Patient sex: M
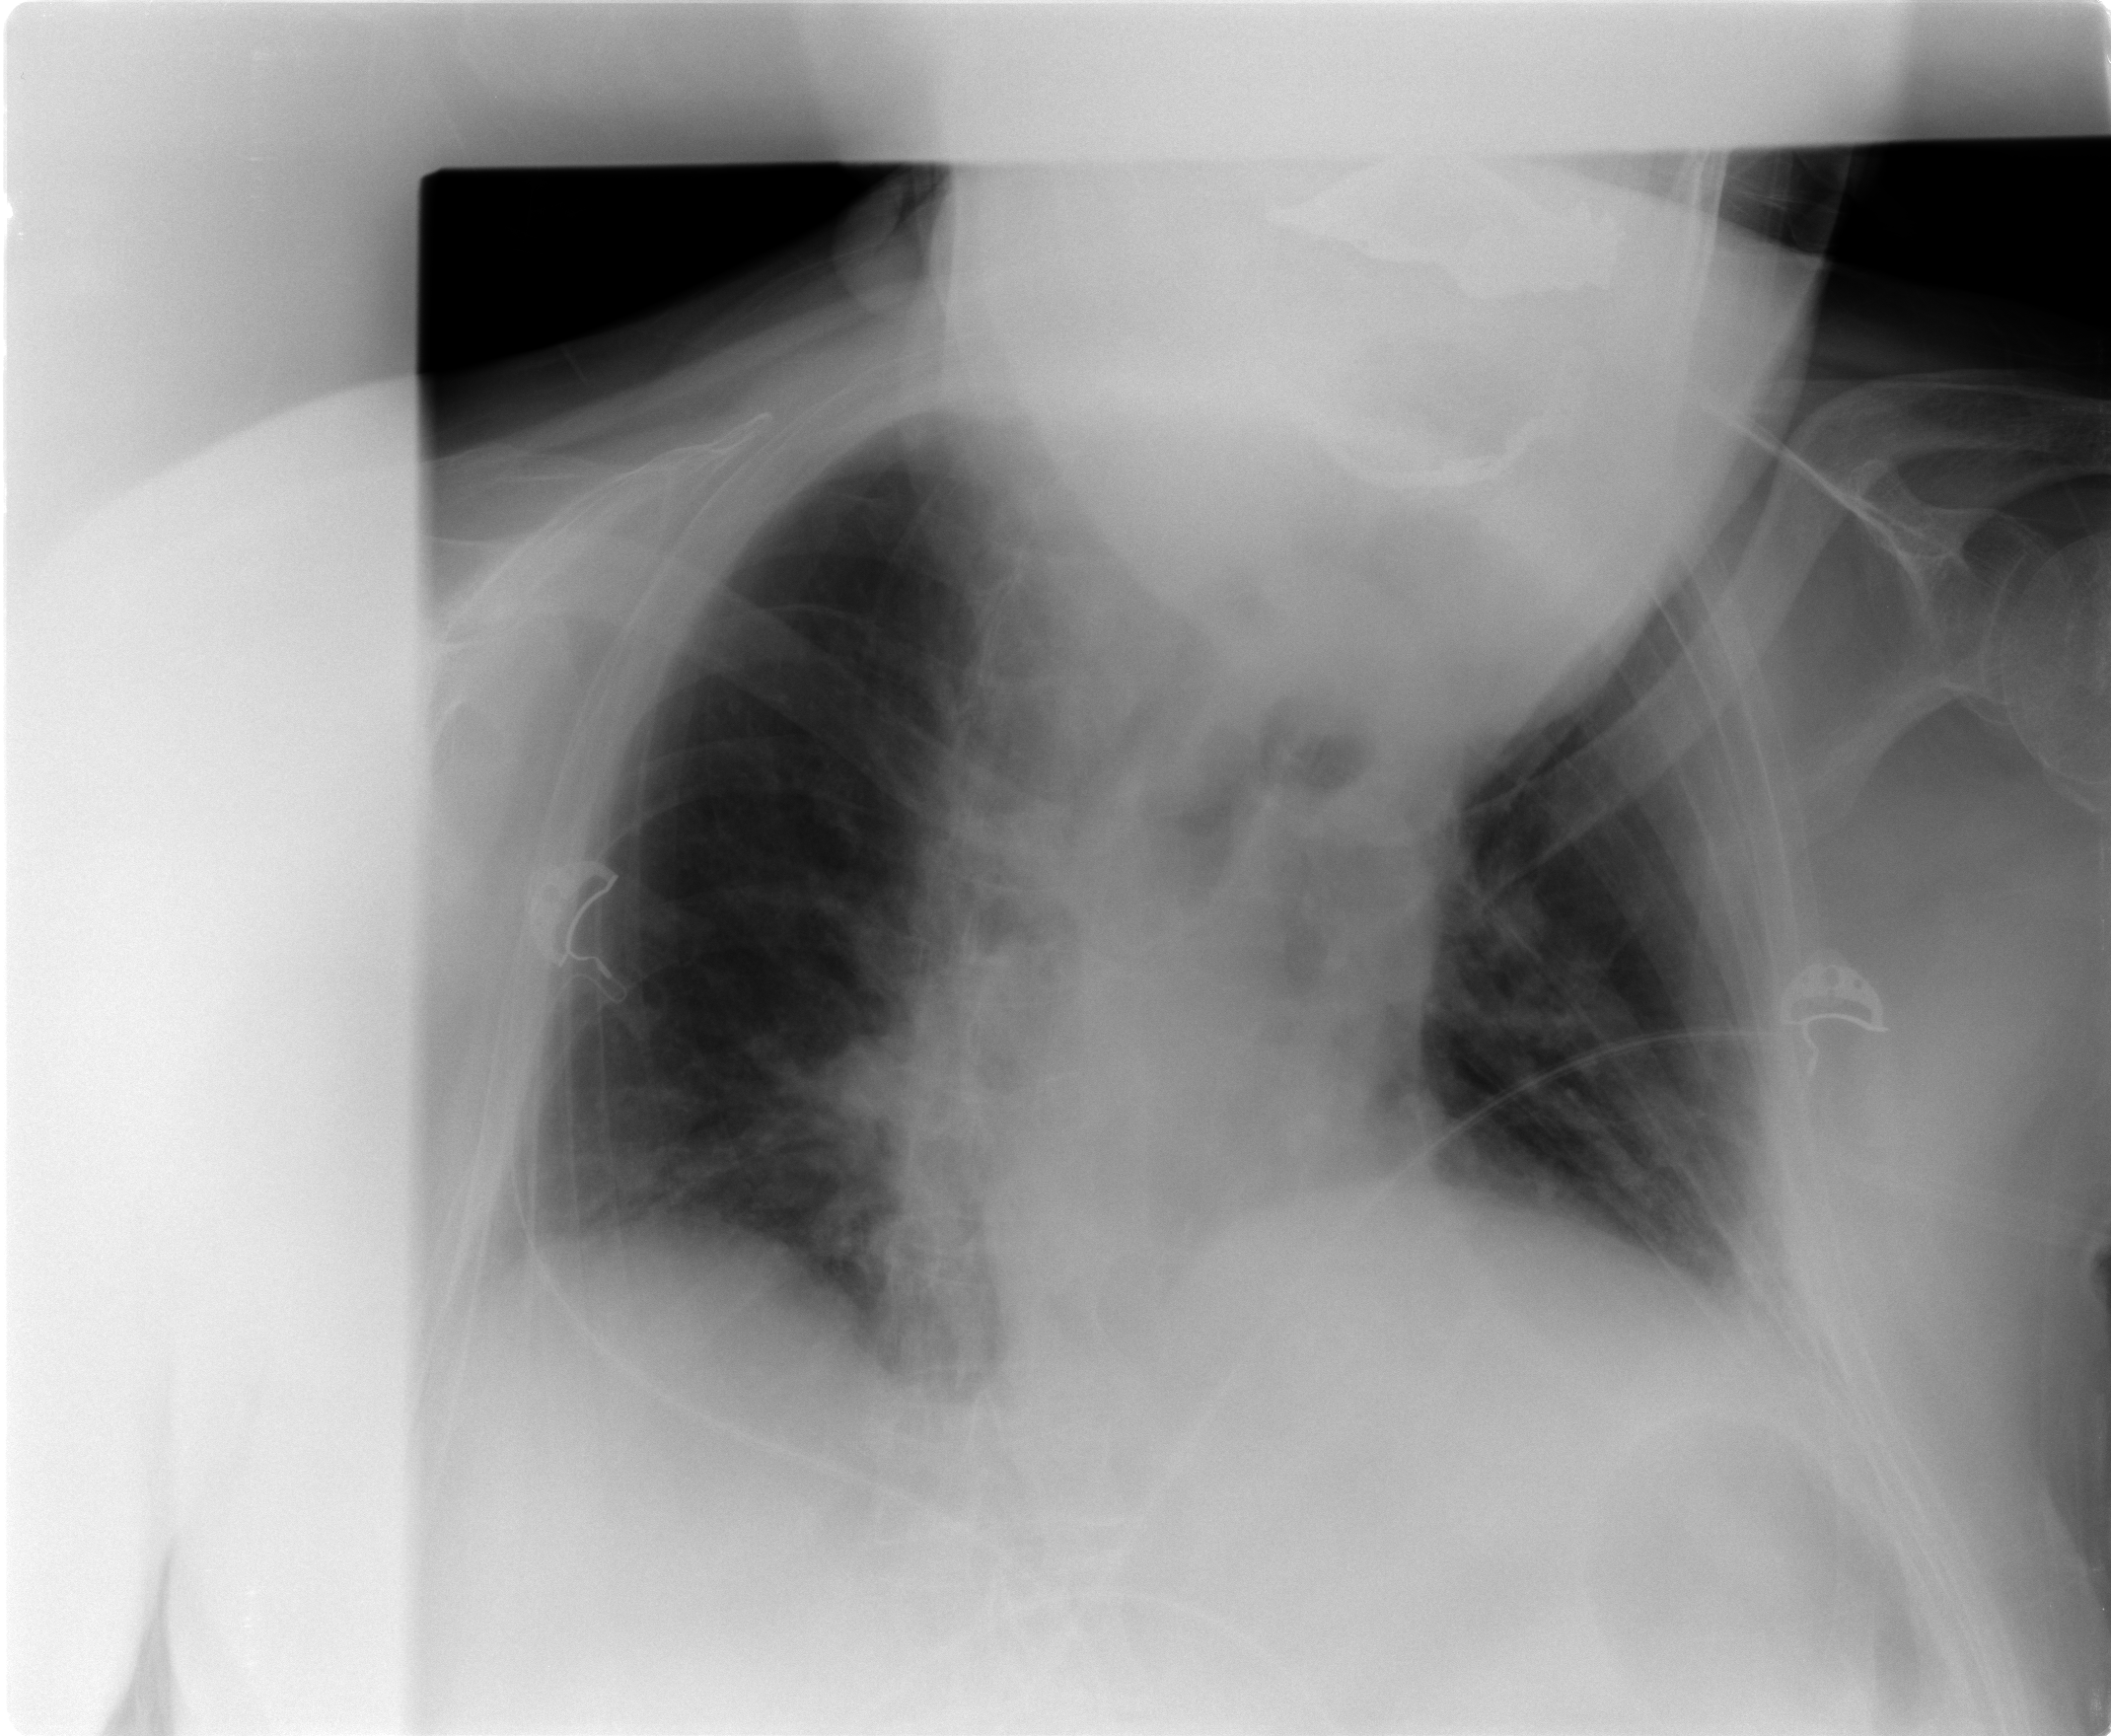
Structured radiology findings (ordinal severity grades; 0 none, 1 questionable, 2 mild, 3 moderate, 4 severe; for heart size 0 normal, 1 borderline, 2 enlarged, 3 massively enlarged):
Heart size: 0
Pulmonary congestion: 0
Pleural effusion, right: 0
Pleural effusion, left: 1
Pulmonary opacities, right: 1
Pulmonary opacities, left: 1
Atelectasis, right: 2
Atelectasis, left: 2